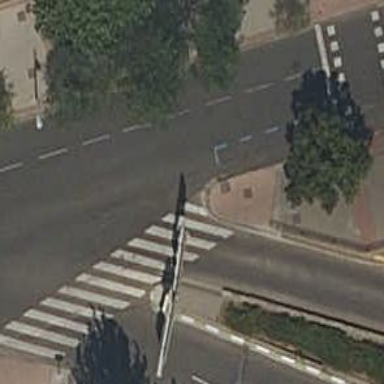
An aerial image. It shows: Uncontrolled crossing on the road.